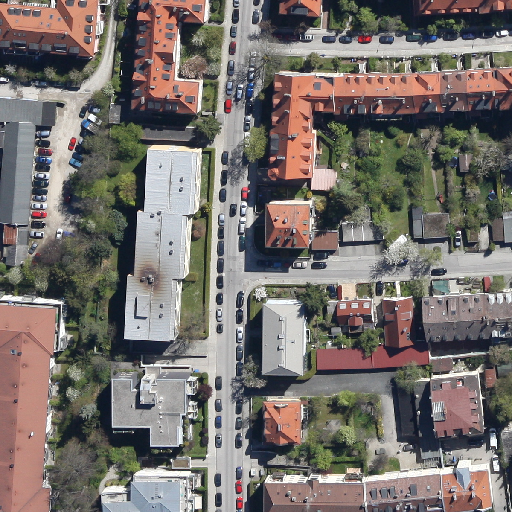
Referring expression: car